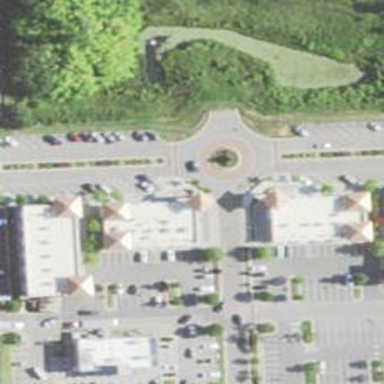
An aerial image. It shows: Fitness center located in leisure land.